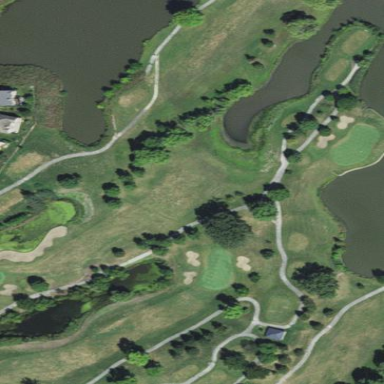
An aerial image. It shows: Well-maintained golf fairway within grassy area designated for the sport of golf.